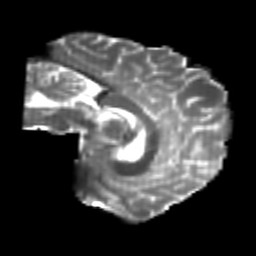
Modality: T2w
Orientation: sagittal
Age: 20
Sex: male
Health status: healthy
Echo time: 0.074 s